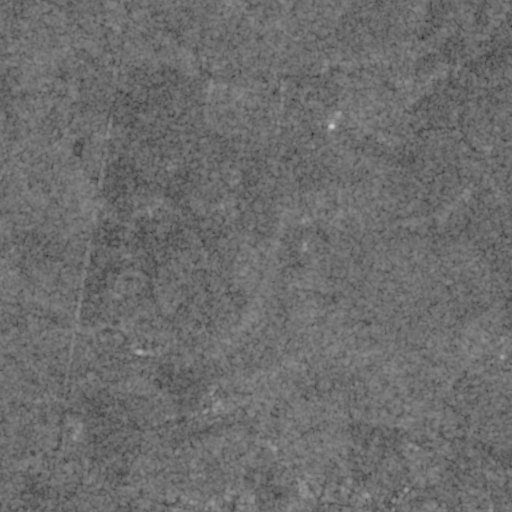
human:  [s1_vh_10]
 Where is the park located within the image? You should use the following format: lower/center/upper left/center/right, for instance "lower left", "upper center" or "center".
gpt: The park is located in the lower left of the image.
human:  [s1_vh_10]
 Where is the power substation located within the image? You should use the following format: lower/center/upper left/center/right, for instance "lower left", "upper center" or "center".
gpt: The power substation is located in the lower center of the image.
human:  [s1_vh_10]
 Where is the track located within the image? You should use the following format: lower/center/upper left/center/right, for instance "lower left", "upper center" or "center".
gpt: The track is located in the lower left of the image.
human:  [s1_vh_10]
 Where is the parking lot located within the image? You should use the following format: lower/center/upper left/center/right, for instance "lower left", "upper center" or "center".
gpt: There is no parking lot in the image.

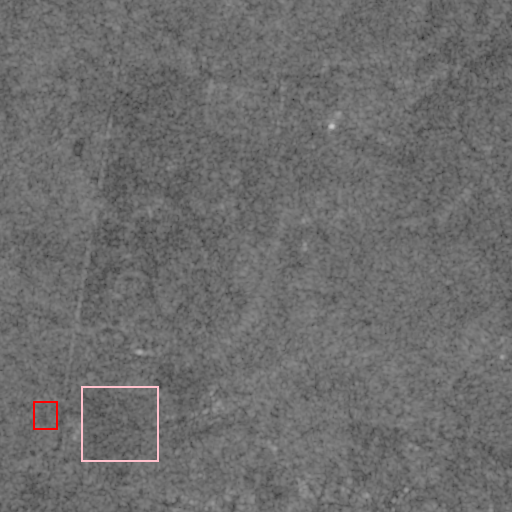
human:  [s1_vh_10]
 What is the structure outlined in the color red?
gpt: The structure outlined in red is a park.
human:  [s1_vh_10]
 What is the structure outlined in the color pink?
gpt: The structure outlined in pink is a track.
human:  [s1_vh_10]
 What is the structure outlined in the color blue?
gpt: There is no blue outline.